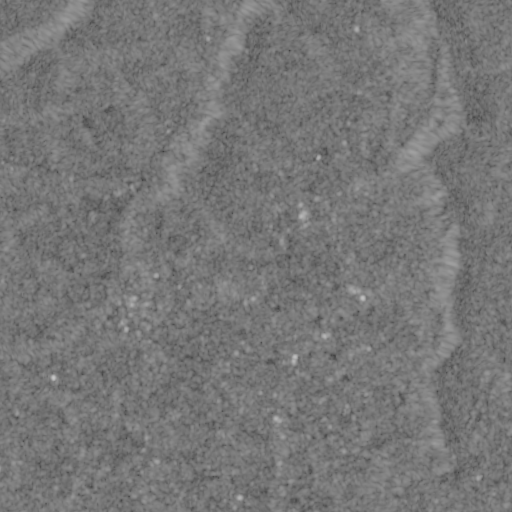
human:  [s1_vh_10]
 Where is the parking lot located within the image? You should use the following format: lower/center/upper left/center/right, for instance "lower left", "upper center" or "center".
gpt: The parking lot is located in the center left of the image.
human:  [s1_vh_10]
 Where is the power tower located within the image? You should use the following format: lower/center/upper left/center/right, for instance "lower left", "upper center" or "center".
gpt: The power tower is located in the lower right of the image.
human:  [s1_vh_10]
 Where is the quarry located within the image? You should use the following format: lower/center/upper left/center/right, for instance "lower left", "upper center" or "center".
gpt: The quarry is located in the upper center of the image.
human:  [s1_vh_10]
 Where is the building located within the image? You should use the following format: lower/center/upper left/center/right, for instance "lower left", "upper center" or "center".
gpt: There is no building in the image.

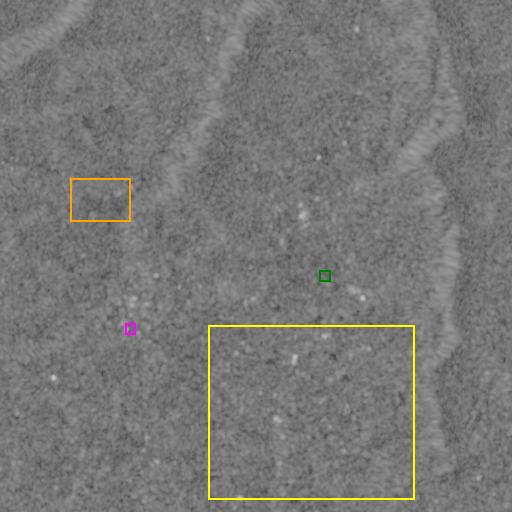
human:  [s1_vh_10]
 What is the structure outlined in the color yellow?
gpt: The structure outlined in yellow is a crop field.
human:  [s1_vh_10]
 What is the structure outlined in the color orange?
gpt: The structure outlined in orange is a park.
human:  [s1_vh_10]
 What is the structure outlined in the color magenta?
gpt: The structure outlined in magenta is a parking lot.
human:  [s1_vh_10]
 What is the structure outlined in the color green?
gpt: The structure outlined in green is a building.
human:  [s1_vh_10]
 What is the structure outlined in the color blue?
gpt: There is no blue outline.